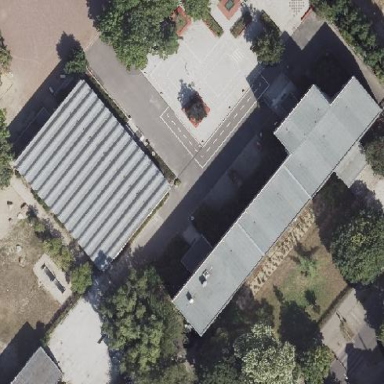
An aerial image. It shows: Multi-sport hall building designed for leisure activities.